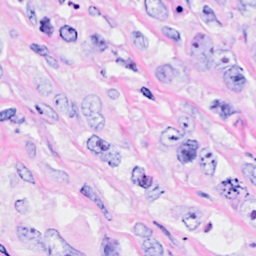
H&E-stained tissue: Breast